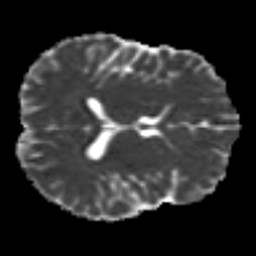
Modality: MD
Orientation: axial
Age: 23
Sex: male
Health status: ill
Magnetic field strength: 3 T
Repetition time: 9 s
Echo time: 0.093 s